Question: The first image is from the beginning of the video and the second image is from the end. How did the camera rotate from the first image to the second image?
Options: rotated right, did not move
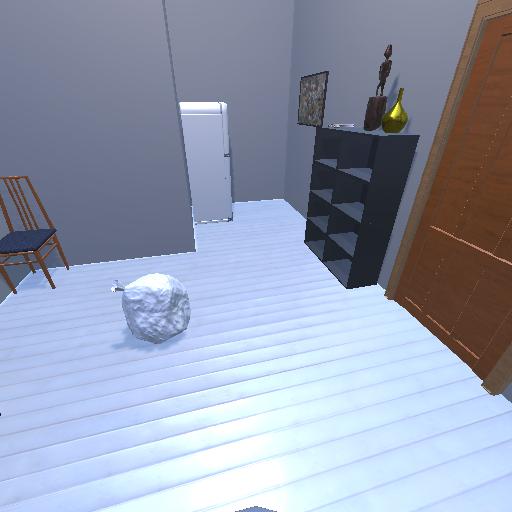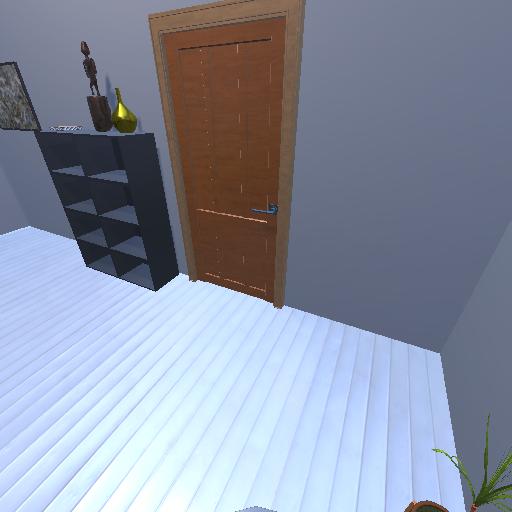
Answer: rotated right